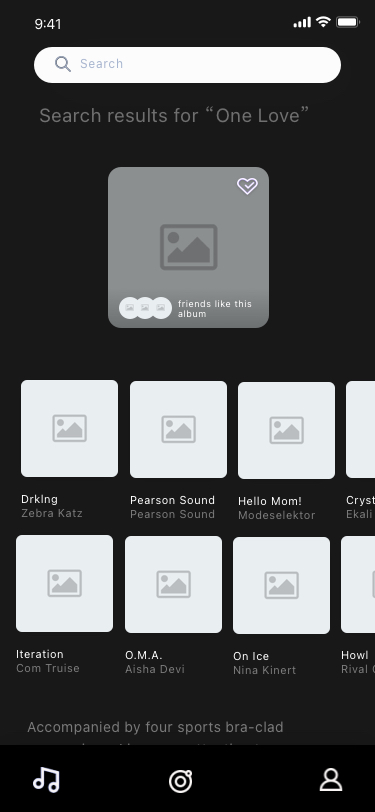
Text in this UI design:
Search results for “One Love”
Accompanied by four sports bra-clad companions, Lipa pays attention to choreography, looking for all the world like she